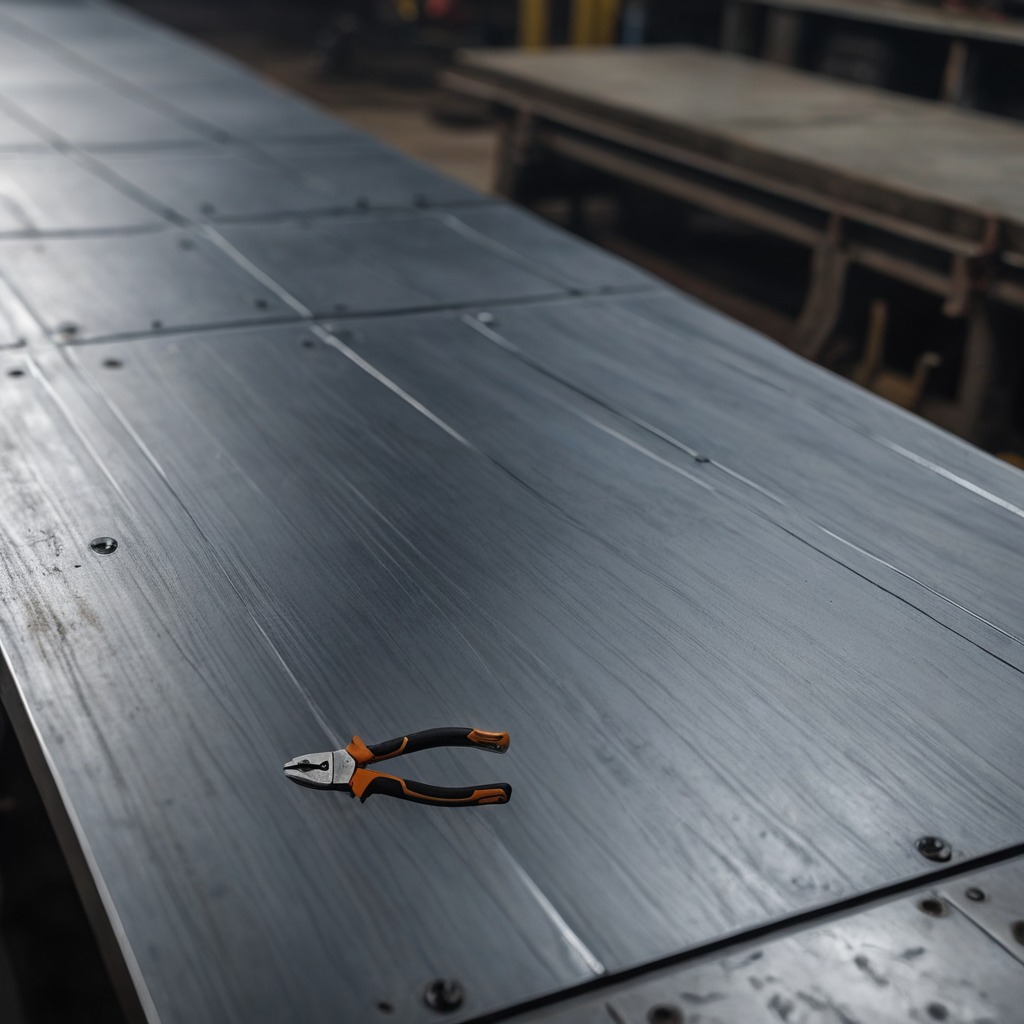
A plier is lying on the cold steel table in a mining workshop.